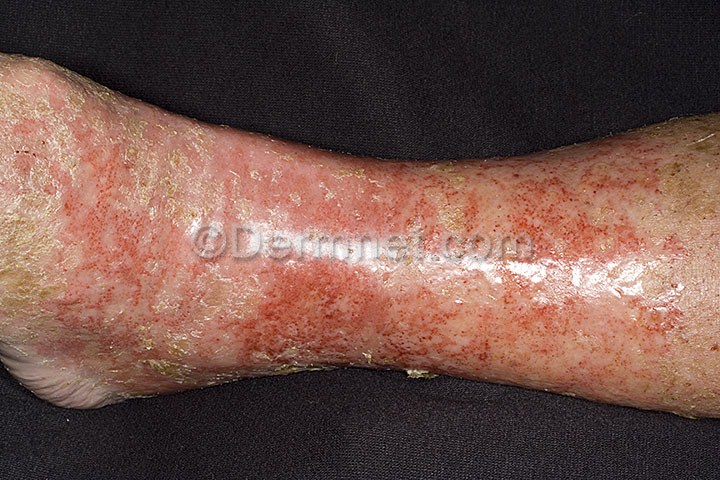
Disease: Eczema Photos